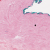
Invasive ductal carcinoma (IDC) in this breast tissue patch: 0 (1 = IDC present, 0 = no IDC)